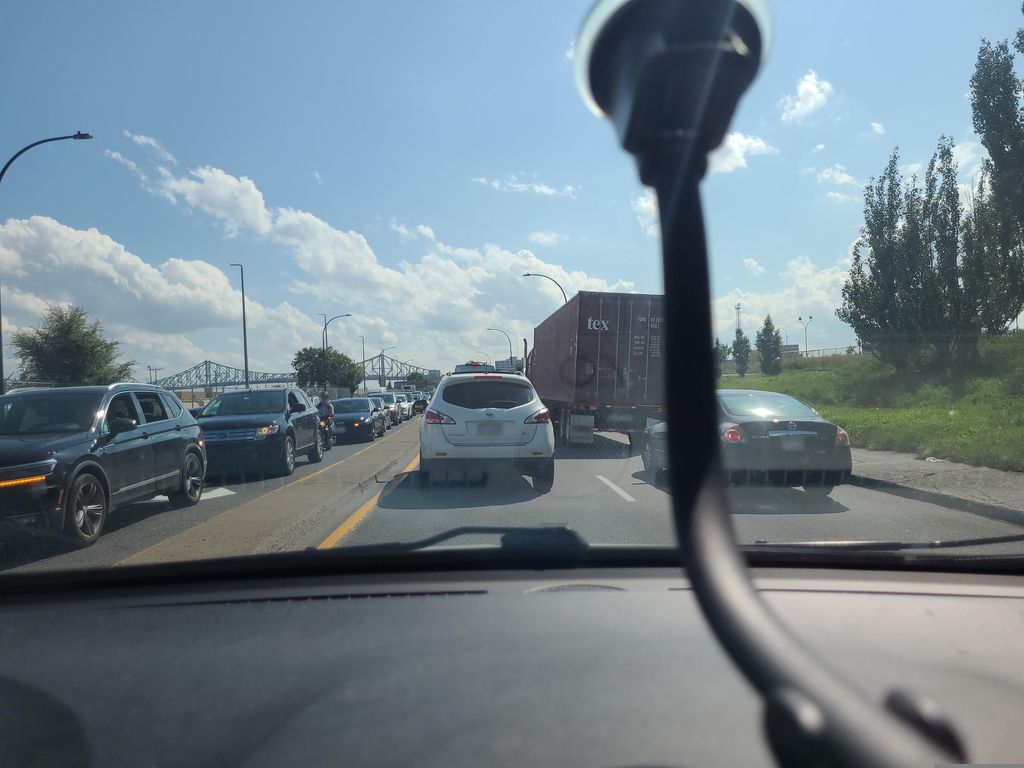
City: montreal